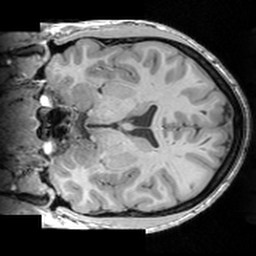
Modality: T1w
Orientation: coronal
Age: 18
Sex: male
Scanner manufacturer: siemens
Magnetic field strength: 3 T
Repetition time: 1.63 s
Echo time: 0.00311 s